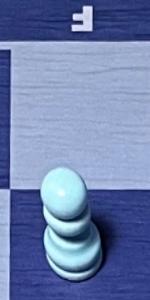
Label: Pawn_White